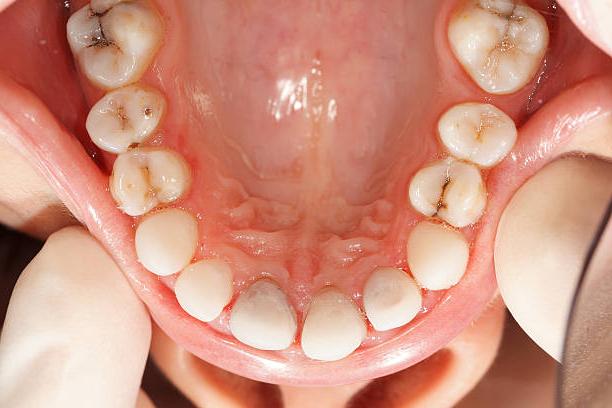
Condition: Gingivitis